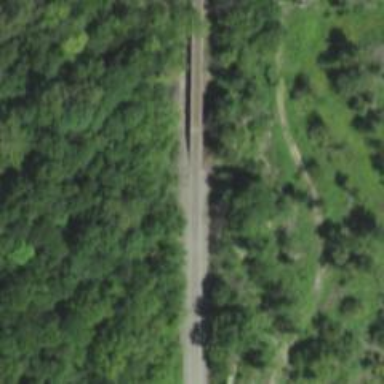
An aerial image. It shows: Viaduct bridge over railway tracks.